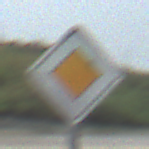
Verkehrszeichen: Vorfahrtsstrasse
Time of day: Midday
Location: Roofed (Beach)
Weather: Overcast
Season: NotSpecified
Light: Natural